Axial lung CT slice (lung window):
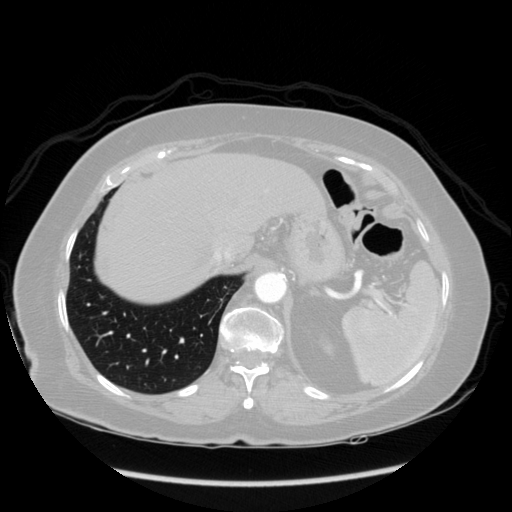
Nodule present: no